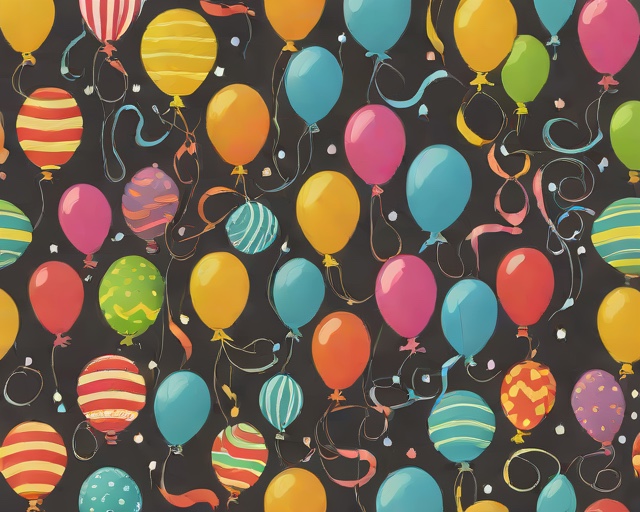
Category: Birthday